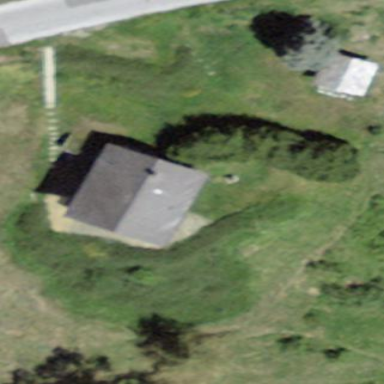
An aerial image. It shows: Barn with gabled roof.